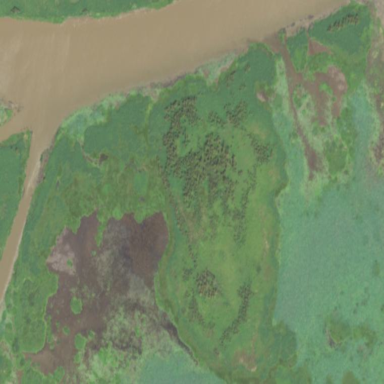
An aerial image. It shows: Picturesque coastline featuring lush marsh wetland.